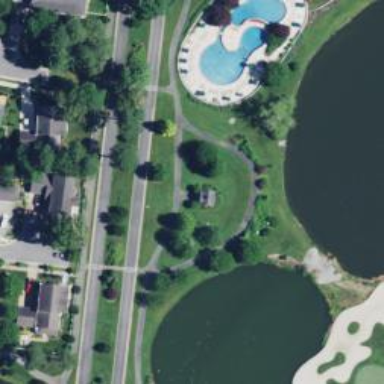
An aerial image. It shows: Service road designated as golf cart path.